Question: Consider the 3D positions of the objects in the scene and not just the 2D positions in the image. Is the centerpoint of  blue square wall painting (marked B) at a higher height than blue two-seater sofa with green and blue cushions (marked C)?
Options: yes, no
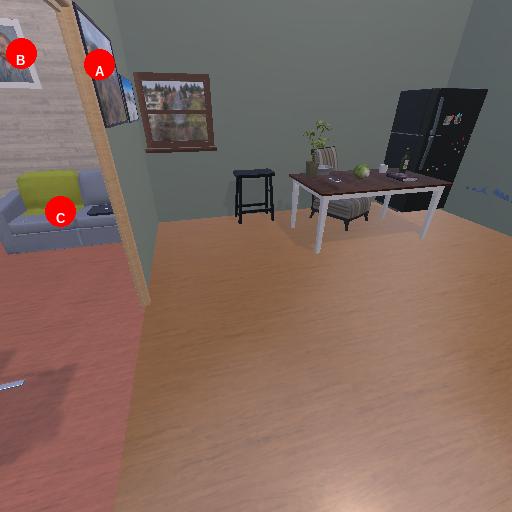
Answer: yes